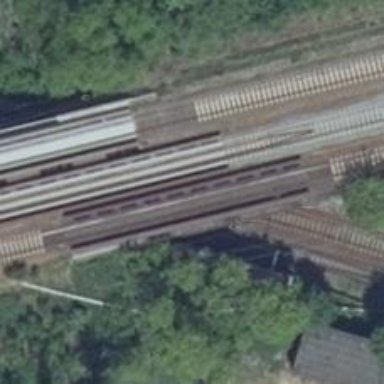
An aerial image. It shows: Railway signal.